Question: We're working on a school project where we have to use Telnet (Yes, I know, we shouldn't use it etc., but we to) to communicate between a server and a client. We have two classes setup, a server and a client, which is a thread. We called our client 'NetManager', it can send and receive messages.
However, we have other classes as well which need to send messages to the server, and handle the output the server returns. We want to do this via the NetManager, instead of setting up a new Thread and socket for each class individually.
However, we do not know how to do this. Ideally we want to have a 'while(working) { }' in our NetManager class which reads the lines the server sends, but we also need to send messages inside the while loop. The messages needs to vary so simply putting them in the while loop won't work. Is there a way to do server-client communication, where multiple classes use the NetManager class to send and receive messages from a server?
I have included a stripped down version of our NetManager class below for reference. This version only reads lines sent by the server, it does not yet send messages (which could be accomplished with 'out.println();'
.
'''
public class NetManager extends Thread {
private BufferedReader in;
private BufferedReader stdIn;
private PrintWriter out;
private String line;
@Override
public void run() {
boolean working = true;
try {
Socket sock = new Socket("localhost", 7789);
out = new PrintWriter(sock.getOutputStream(), true);
in = new BufferedReader(new InputStreamReader(sock.getInputStream()));
} catch (IOException e) {
e.printStackTrace();
}
while (working) {
try {
line = in.readLine();
System.out.println(line);
} catch (Exception e) {
e.printStackTrace();
}
}
}
}
'''
Here is a quick scheme I made of the best case scenario:

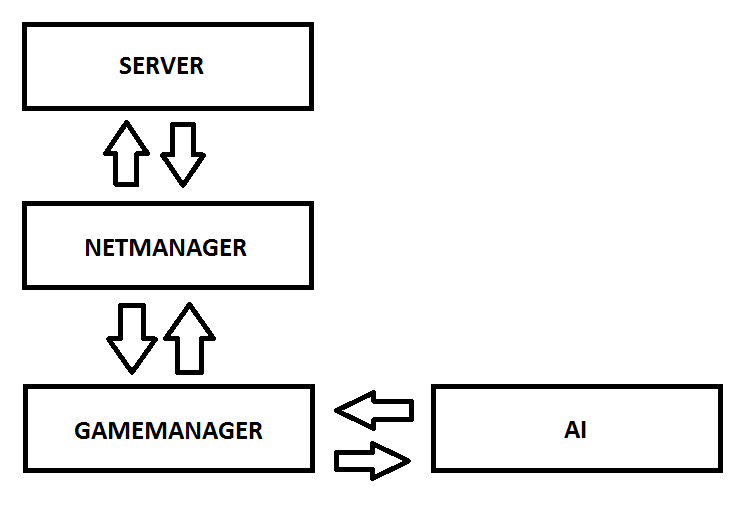
Answer: While I think your design is a good one I also think it may be overly complicated for what you are trying to do. If multiple classes are going to be using the same NetManager instance then you are going to have to implement some sort of locking and/or queuing so only one class tries to access NetManager at a time. Then you will also have to figure out some way to make sure any response received by NetManager gets back to the appropriate caller.
Having said all that, I would have any classes that use NetManager accept an instance of it in the constructor. It would then save a reference to the object and use it as necessary.